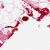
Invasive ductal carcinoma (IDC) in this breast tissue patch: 0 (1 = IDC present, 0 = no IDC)